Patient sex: M
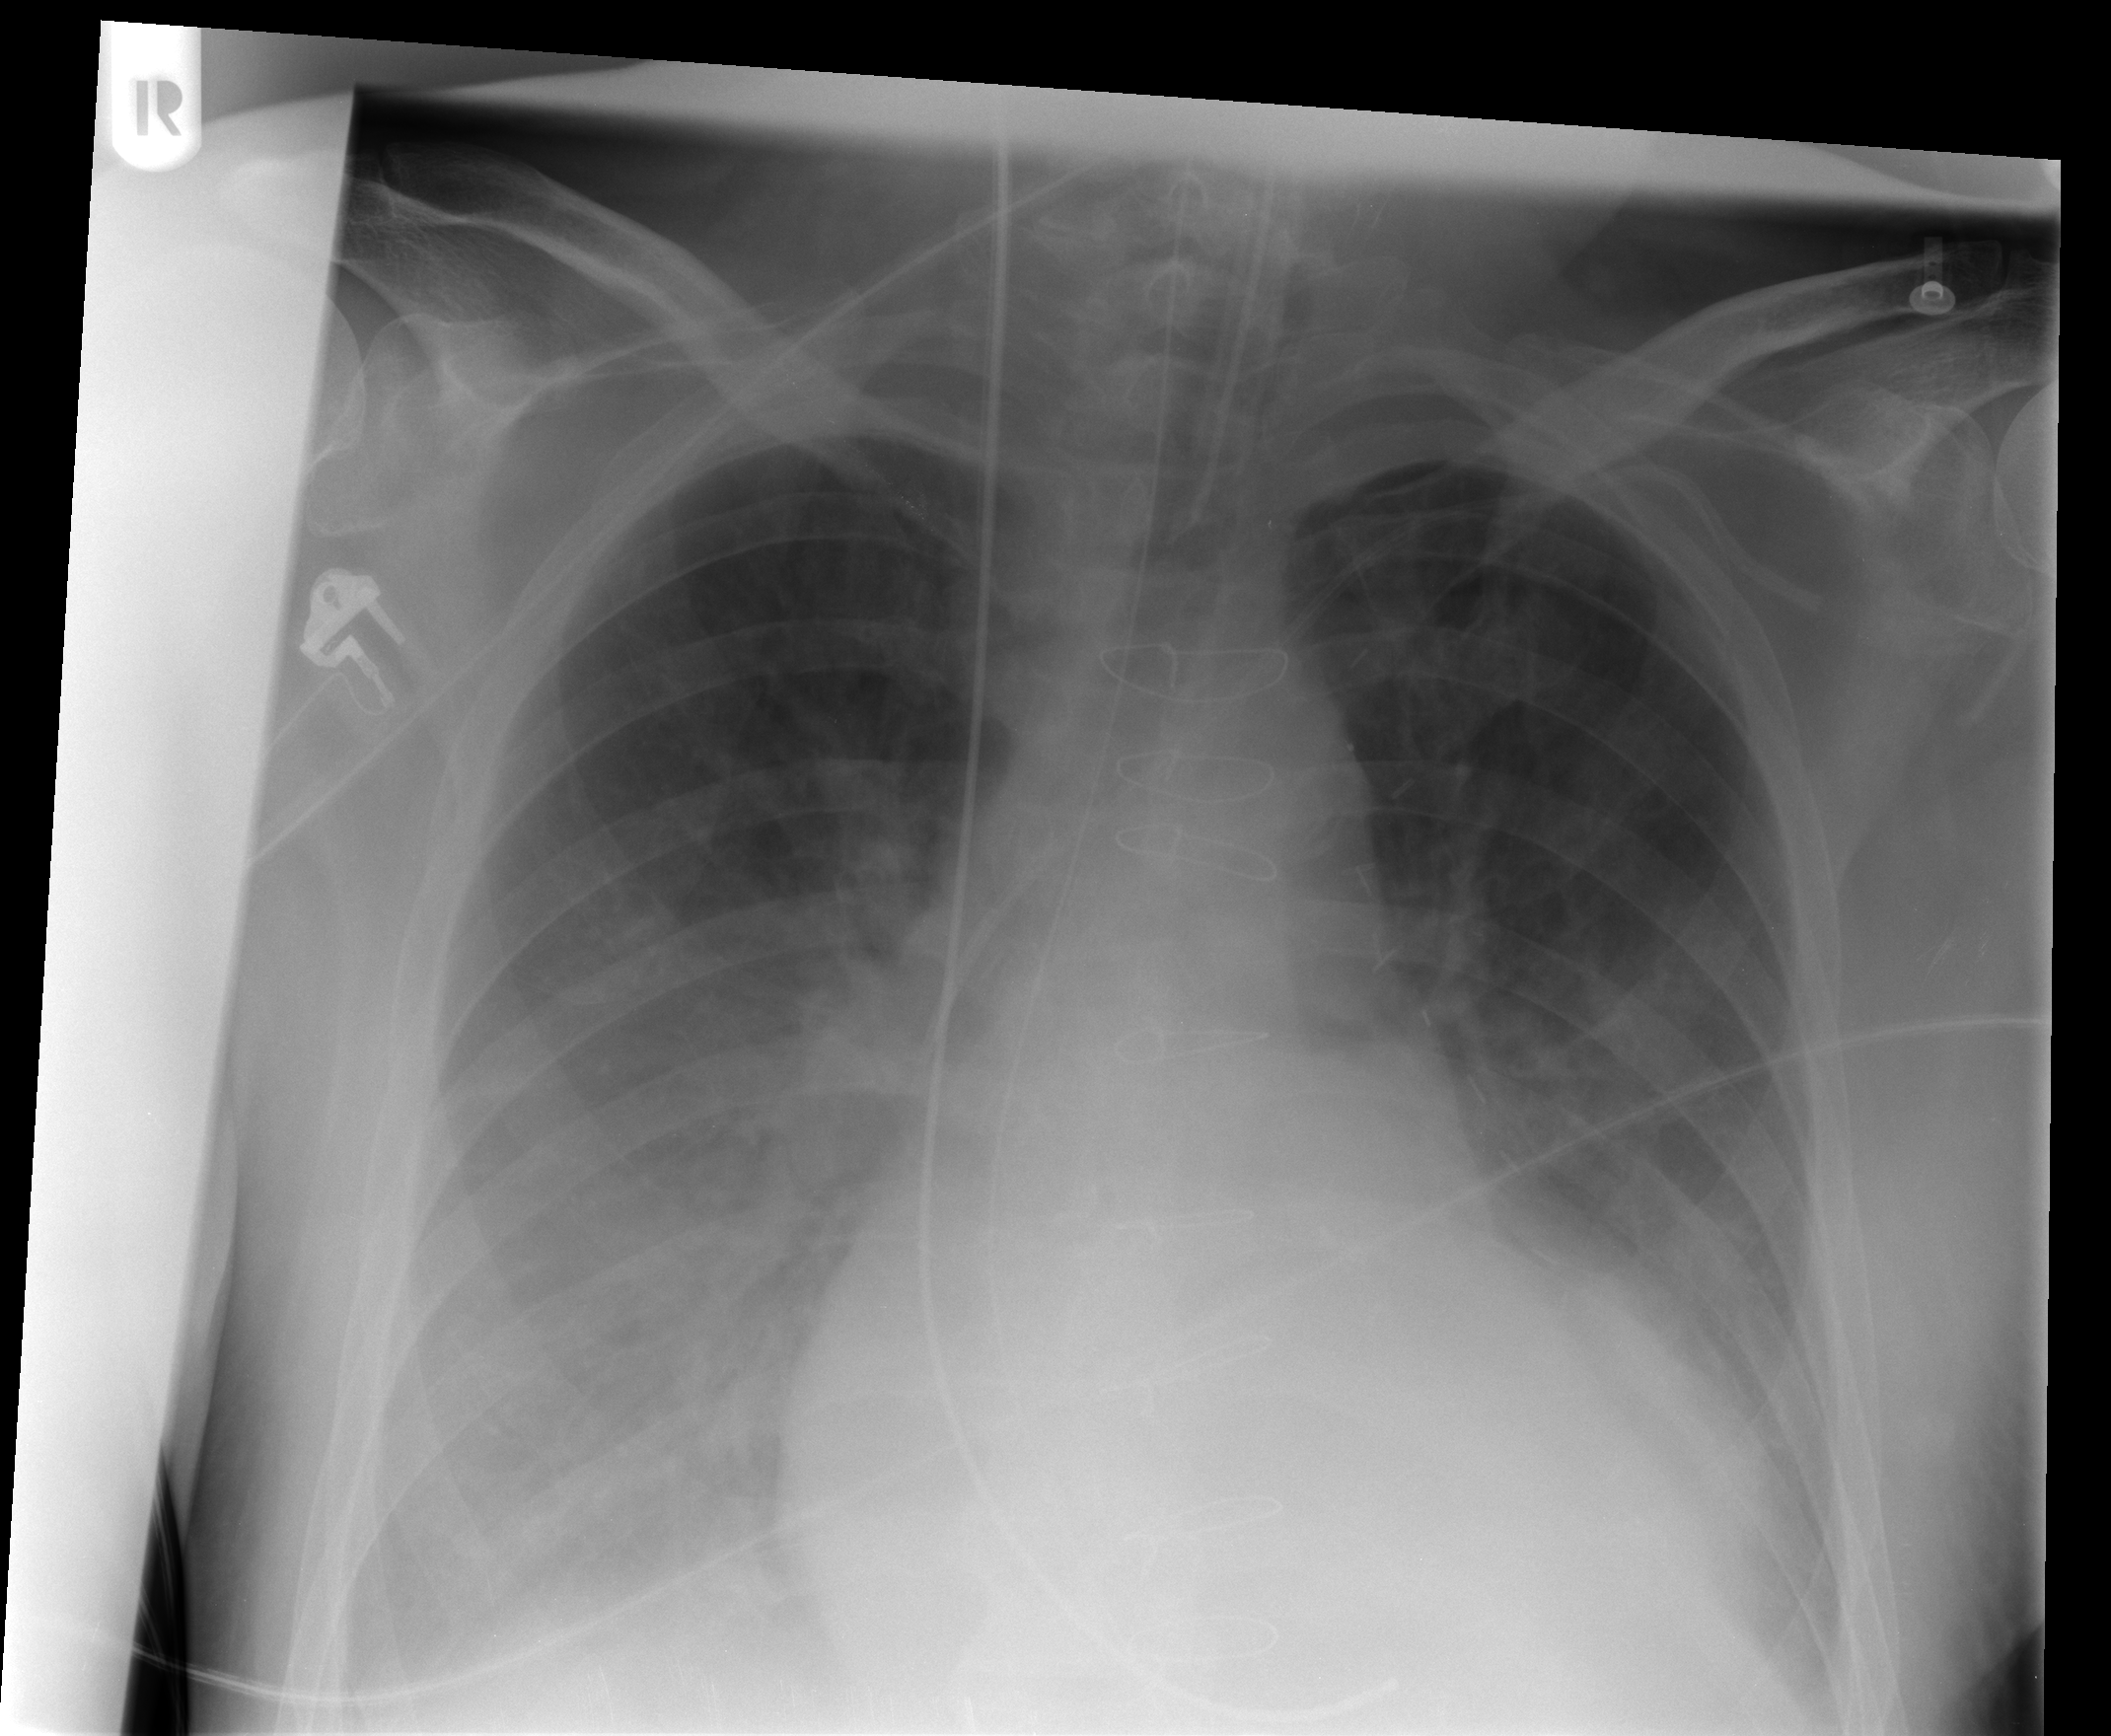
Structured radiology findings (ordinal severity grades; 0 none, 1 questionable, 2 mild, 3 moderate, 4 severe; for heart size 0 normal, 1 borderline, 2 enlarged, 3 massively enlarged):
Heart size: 2
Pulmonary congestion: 0
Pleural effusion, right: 1
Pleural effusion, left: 0
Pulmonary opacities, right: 2
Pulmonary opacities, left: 1
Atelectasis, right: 2
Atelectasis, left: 2